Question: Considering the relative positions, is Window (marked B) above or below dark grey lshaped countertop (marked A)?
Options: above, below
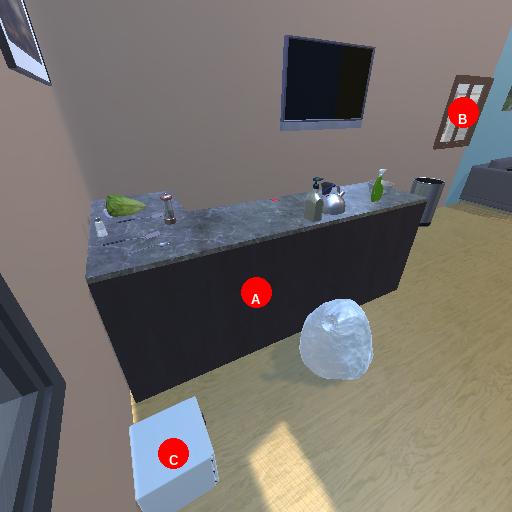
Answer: above